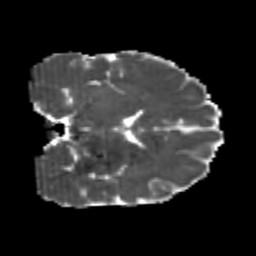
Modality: MD
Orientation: coronal
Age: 20
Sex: male
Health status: healthy
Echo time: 0.074 s